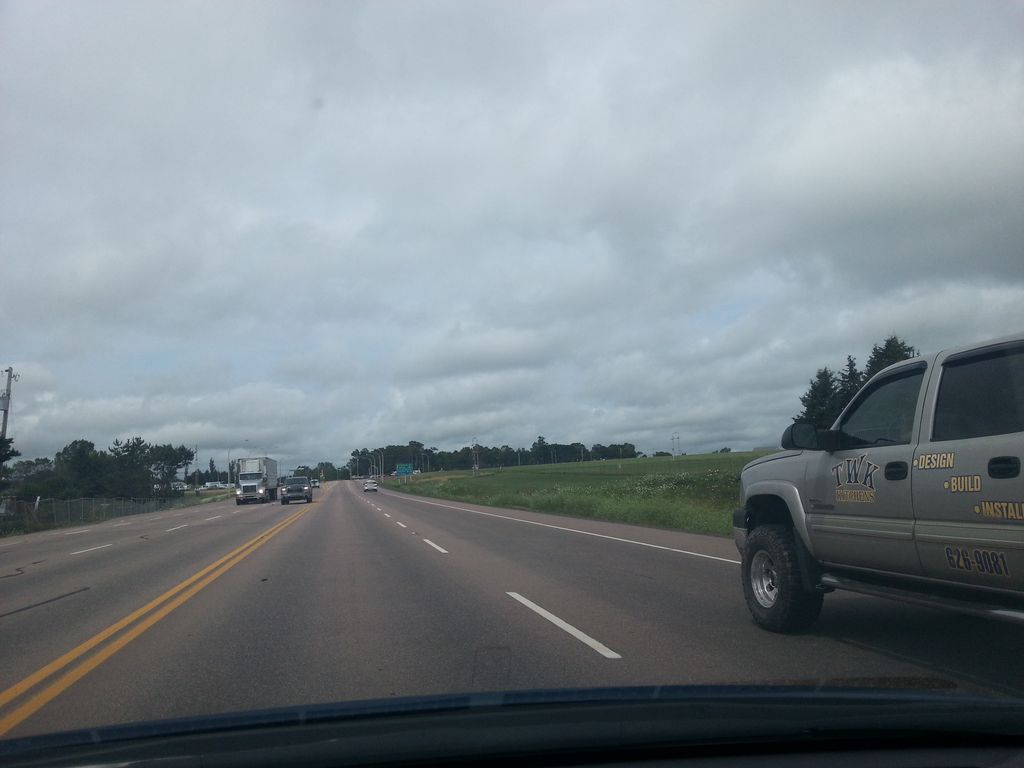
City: charlottetown